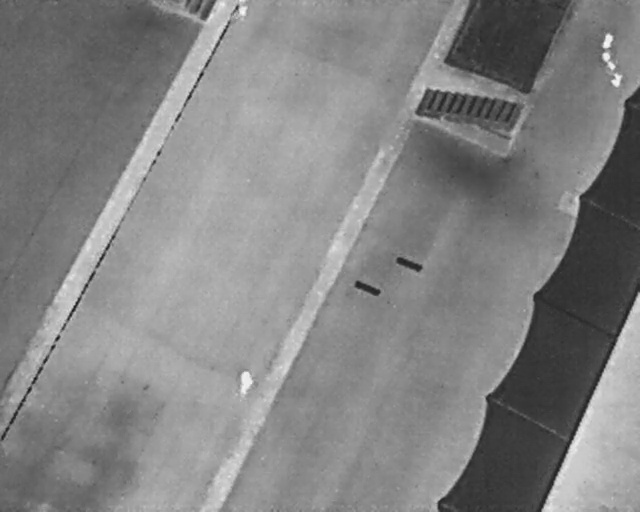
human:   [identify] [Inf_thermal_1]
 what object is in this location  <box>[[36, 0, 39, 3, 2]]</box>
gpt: <ref>1 large person at the top</ref>

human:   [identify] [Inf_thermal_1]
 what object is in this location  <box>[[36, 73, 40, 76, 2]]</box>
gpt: <ref>1 large person at the bottom</ref>